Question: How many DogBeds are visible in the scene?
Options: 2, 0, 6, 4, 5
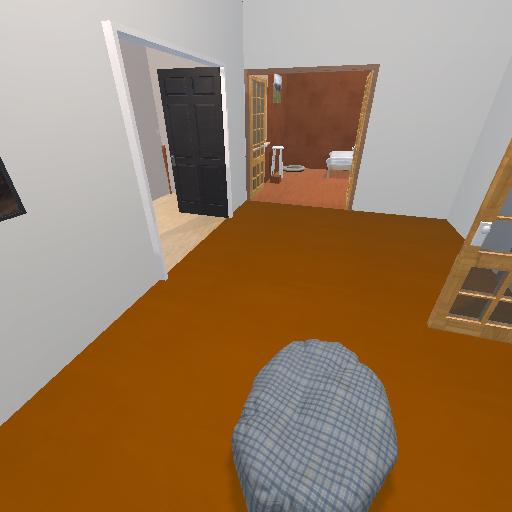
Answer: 2